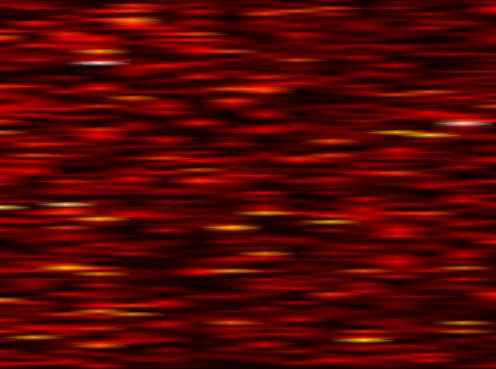
Label: FOFDM